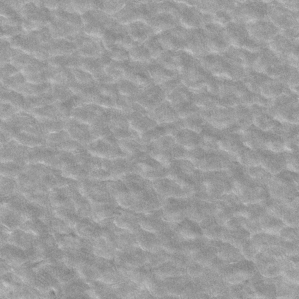
Label: frost